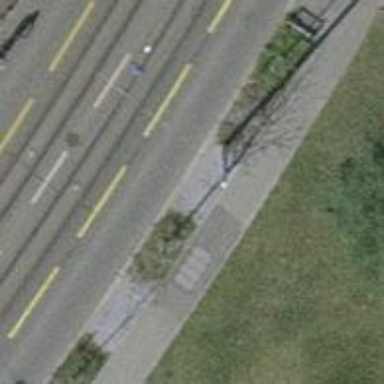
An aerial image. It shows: Avenue lined with trees.